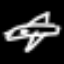
Label: airplane